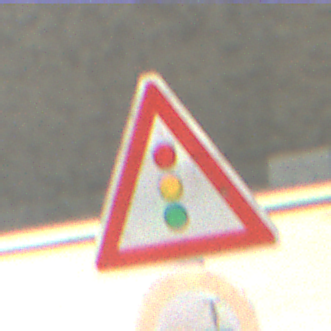
Verkehrszeichen: Lichtzeichenanlage
Zusatzzeichen unten: VerbotUeberholenEinspurigeFahrzeuge
Umgebung: Outdoor, Suburban
Tageszeit: MorningAfternoon
Wetter: Clear
Licht: Natural
Jahreszeit: NotSpecified
Kontrast: HighContrast